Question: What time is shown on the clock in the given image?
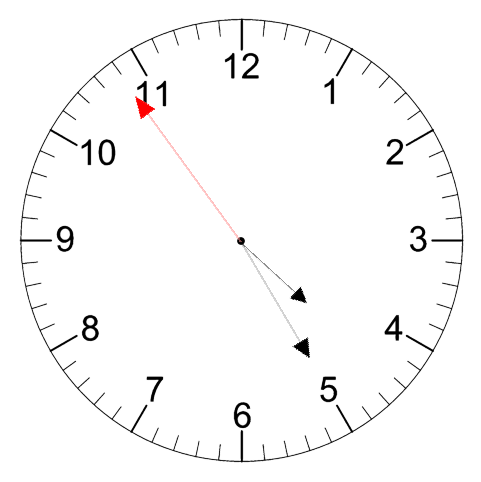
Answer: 04:24:54